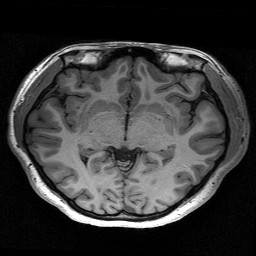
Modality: T1w
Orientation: coronal
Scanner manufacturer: siemens
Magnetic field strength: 3 T
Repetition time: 2.53 s
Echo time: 0.00267 s